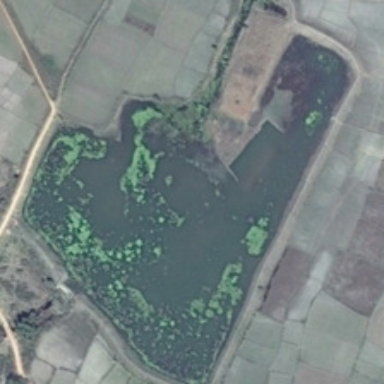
Many pieces of farmlands are around an irregular pond .